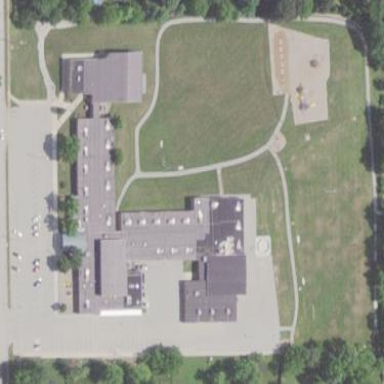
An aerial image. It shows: School.